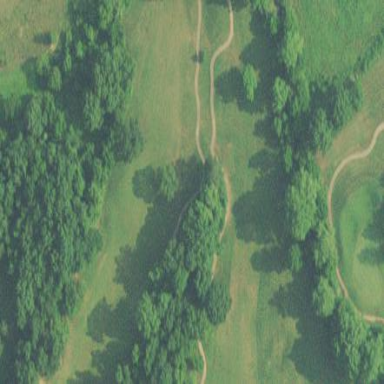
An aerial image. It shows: Mown grass area designated for golf. It is fairway on the golf course.